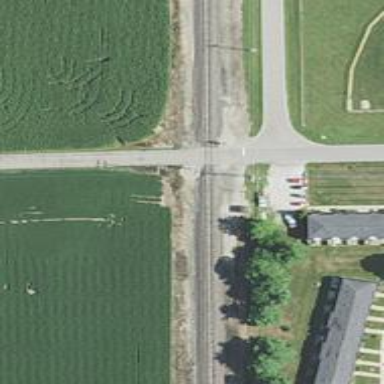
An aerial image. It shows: Level crossing along the railway.